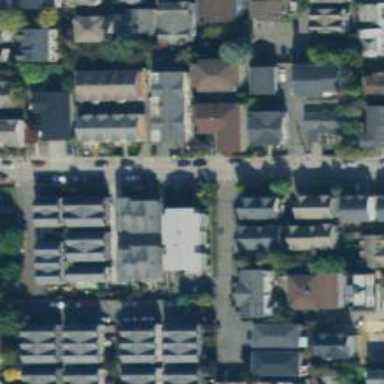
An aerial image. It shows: Residential road with separate asphalt sidewalk.